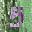
Label: 5